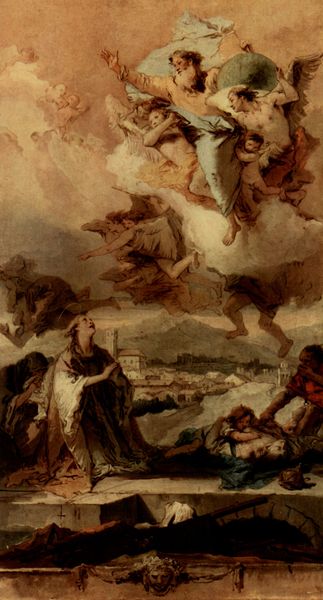
Titel: Die Heilige Thekla befreit Este von der Pest
Künstler: Giovanni Battista Tiepolo
Standort: New York (New York)
Institution: The Metropolitan Museum of Art
Schlagwörter: berg, blau, flügel, gemälde, gott, gruppe, himmel, kopf, mann, nackt, schatten, wasser, weiß, wolken, fluss, frauen, grün, kirchturm, landschaft, menschen, ocker, stadt, braun, frau, grau, hell, hintergrund, licht, schwarz, straße, tisch, türkis, zeichnung, haus, rot, weg, wolke, beige, bart, flasche, gericht, alte, barock, leiche, stein, steine, tod, tot, trauer, bild, hände, schauen, erde, häuser, hügel, natur, brücke, kirche, boden, gewand, mantel, gewänder, kind, vater, rosa, fliegen, kinder, reiter, engel, beine, düster, bogen, italien, berge, gebirge, mauer, violett, füsse, figuren, blue, men, white, women, black, face, woman, gown, brown, junge, zeigen, brun, fallen, gewölbe, knabe, maske, religion, torbogen, schweben, weinen, soldat, tote, beten, gebet, allegorie, rom, erdkugel, hand, heiligenschein, sarg, schwarzer, grab, apokalypse, fegefeuer, hilfe, hölle, krankheit, teufel, angel, angels, cloud, clouds, heaven, man, naked, nude, rock, sky, flehen, vision, andacht, mountains, water, houses, erscheinung, heiliger, child, heilige, fresko, path, putten, maria, anbetung, beweinung, castle, putti, beard, saint, sakral, satan, auferstehung, gewölk, wings, dead, rettung, himmelfahrt, children, clothes, urteil, märtyrerin, legs, horse, abfluss, tiepolo, wunder, god, gottvater, verkündung, baby, anrufung, heerscharen, globe, pray, beg, fott, fraen, arg, einsammeln, divine, heillig, sstraße, miracle, sphere, mercy, lrgs, angel sky castle